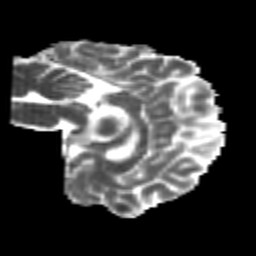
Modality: MD
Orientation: sagittal
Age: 22
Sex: male
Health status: healthy
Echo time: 0.074 s